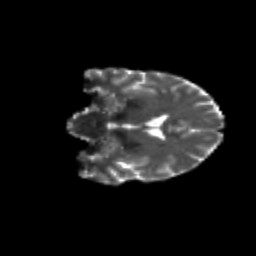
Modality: T2w
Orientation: coronal
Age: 55
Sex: female
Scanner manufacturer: siemens
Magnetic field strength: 3 T
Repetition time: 4.71 s
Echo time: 0.0906 s